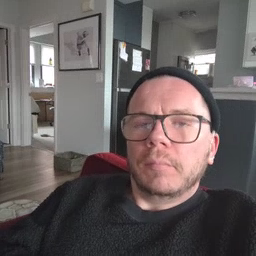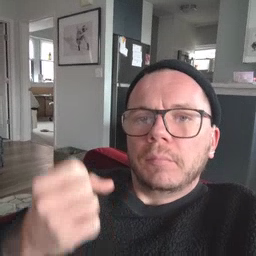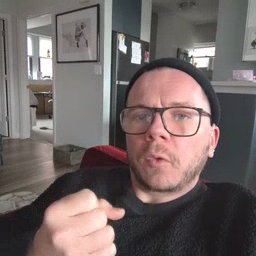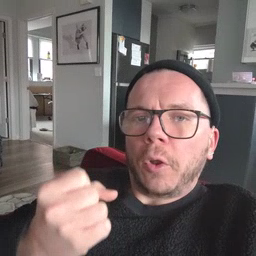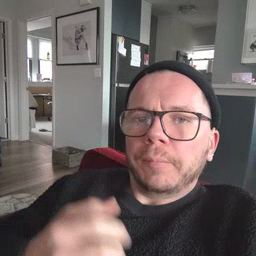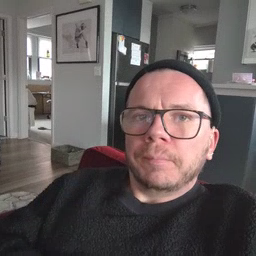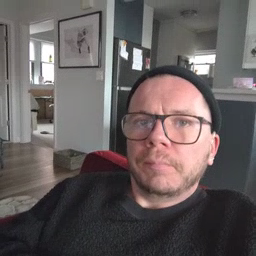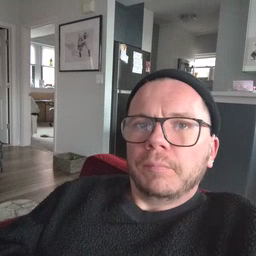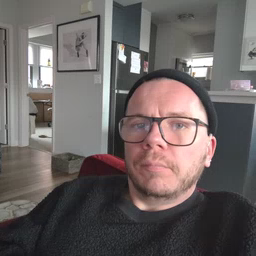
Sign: car